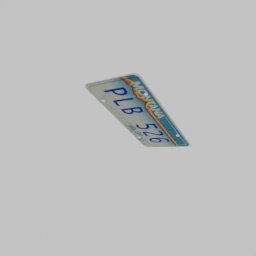
Label: mechanical